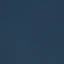
Label: SeaLake